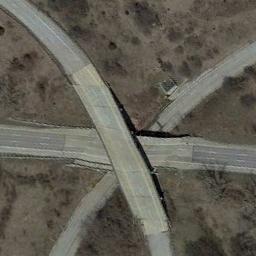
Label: overpass